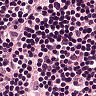
Metastatic tissue present: no